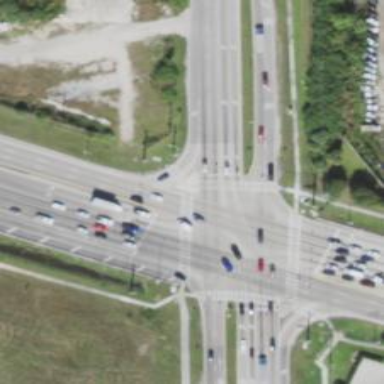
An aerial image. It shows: Footway located on traffic island.